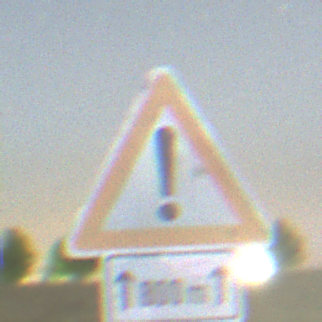
Verkehrszeichen: Gefahrenstelle
Zusatzzeichen unten: LaengeEinerStrecke1
Umgebung: Outdoor, Nature
Tageszeit: Night
Wetter: Clear
Licht: Natural
Jahreszeit: NotSpecified
Kontrast: HighContrast